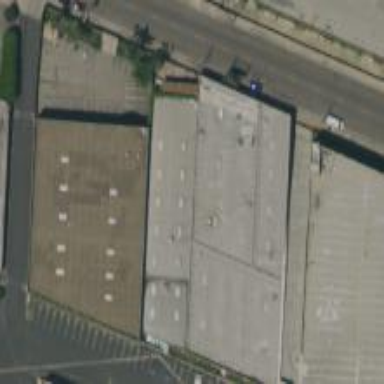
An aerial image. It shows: Industrial building.